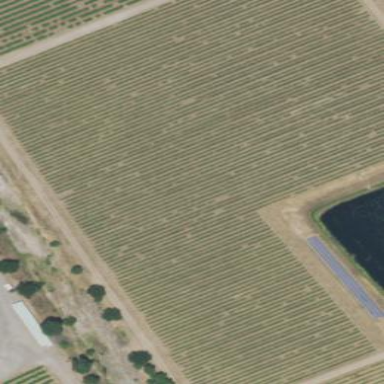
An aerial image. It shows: Vineyard growing grapes.